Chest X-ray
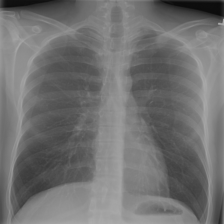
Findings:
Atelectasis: negative
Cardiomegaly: negative
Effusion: negative
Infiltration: negative
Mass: negative
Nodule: negative
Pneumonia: negative
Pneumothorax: negative
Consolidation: negative
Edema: negative
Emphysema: negative
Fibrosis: negative
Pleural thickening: negative
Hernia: negative